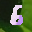
Label: 6